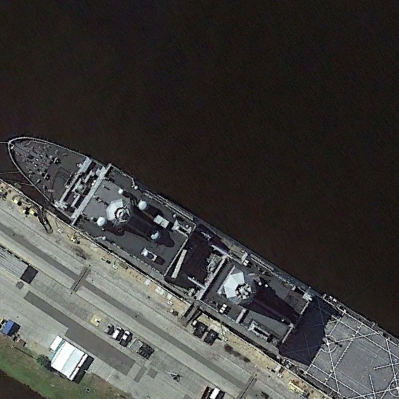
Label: San_Antonio-class_transport_dock